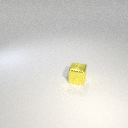
small yellow metal cube